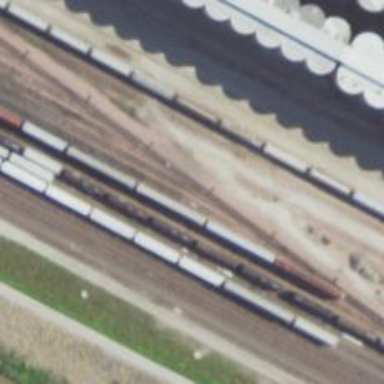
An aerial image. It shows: Railway yard.